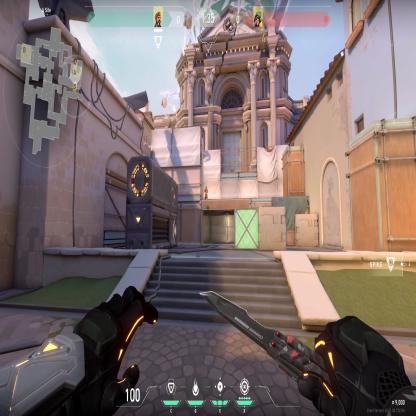
Label: enemy